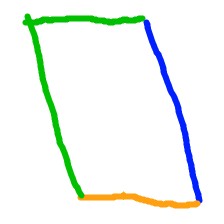
Shape: parallelogram